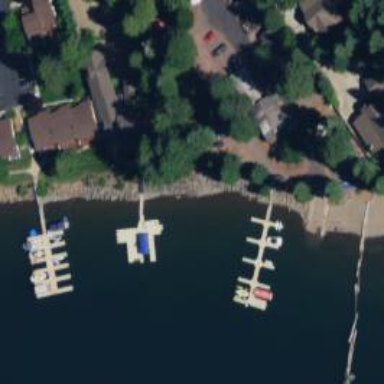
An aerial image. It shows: Man-made pier.